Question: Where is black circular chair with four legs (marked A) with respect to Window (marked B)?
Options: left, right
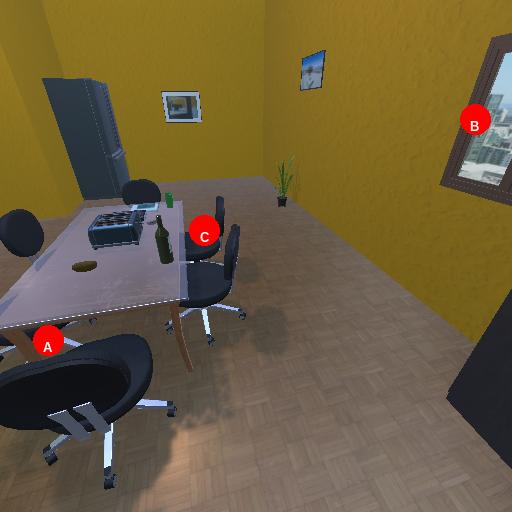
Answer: left